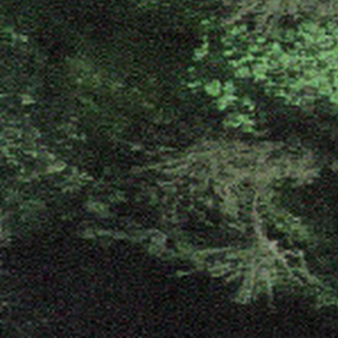
Label: other